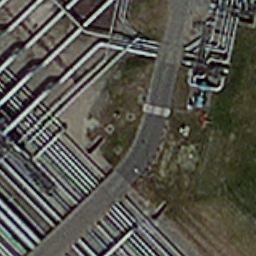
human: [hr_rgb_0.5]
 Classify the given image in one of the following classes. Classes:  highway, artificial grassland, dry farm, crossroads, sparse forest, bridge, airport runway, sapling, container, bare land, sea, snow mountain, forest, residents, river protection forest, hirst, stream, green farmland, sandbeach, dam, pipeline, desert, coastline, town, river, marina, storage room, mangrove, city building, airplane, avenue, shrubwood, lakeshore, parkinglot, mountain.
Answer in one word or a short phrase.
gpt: pipeline